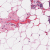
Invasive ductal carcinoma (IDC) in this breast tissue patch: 0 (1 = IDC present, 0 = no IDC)